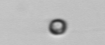
Label: nanoplankton_mix